Question: Initially I was thinking to use SSIS to parse an EDI file, however I've seen a few manual EDI parsers (field mapping), and would like to use automate this functionality in C#.
Example EDI File:

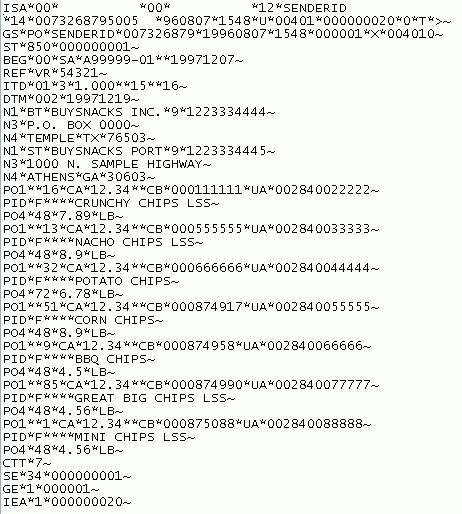
Answer: Have you seen
<URL>